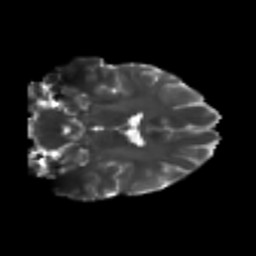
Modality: T2w
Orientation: coronal
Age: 25
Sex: male
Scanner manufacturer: siemens
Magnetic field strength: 3 T
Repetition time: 3.5 s
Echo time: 0.104 s